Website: walmart
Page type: cart
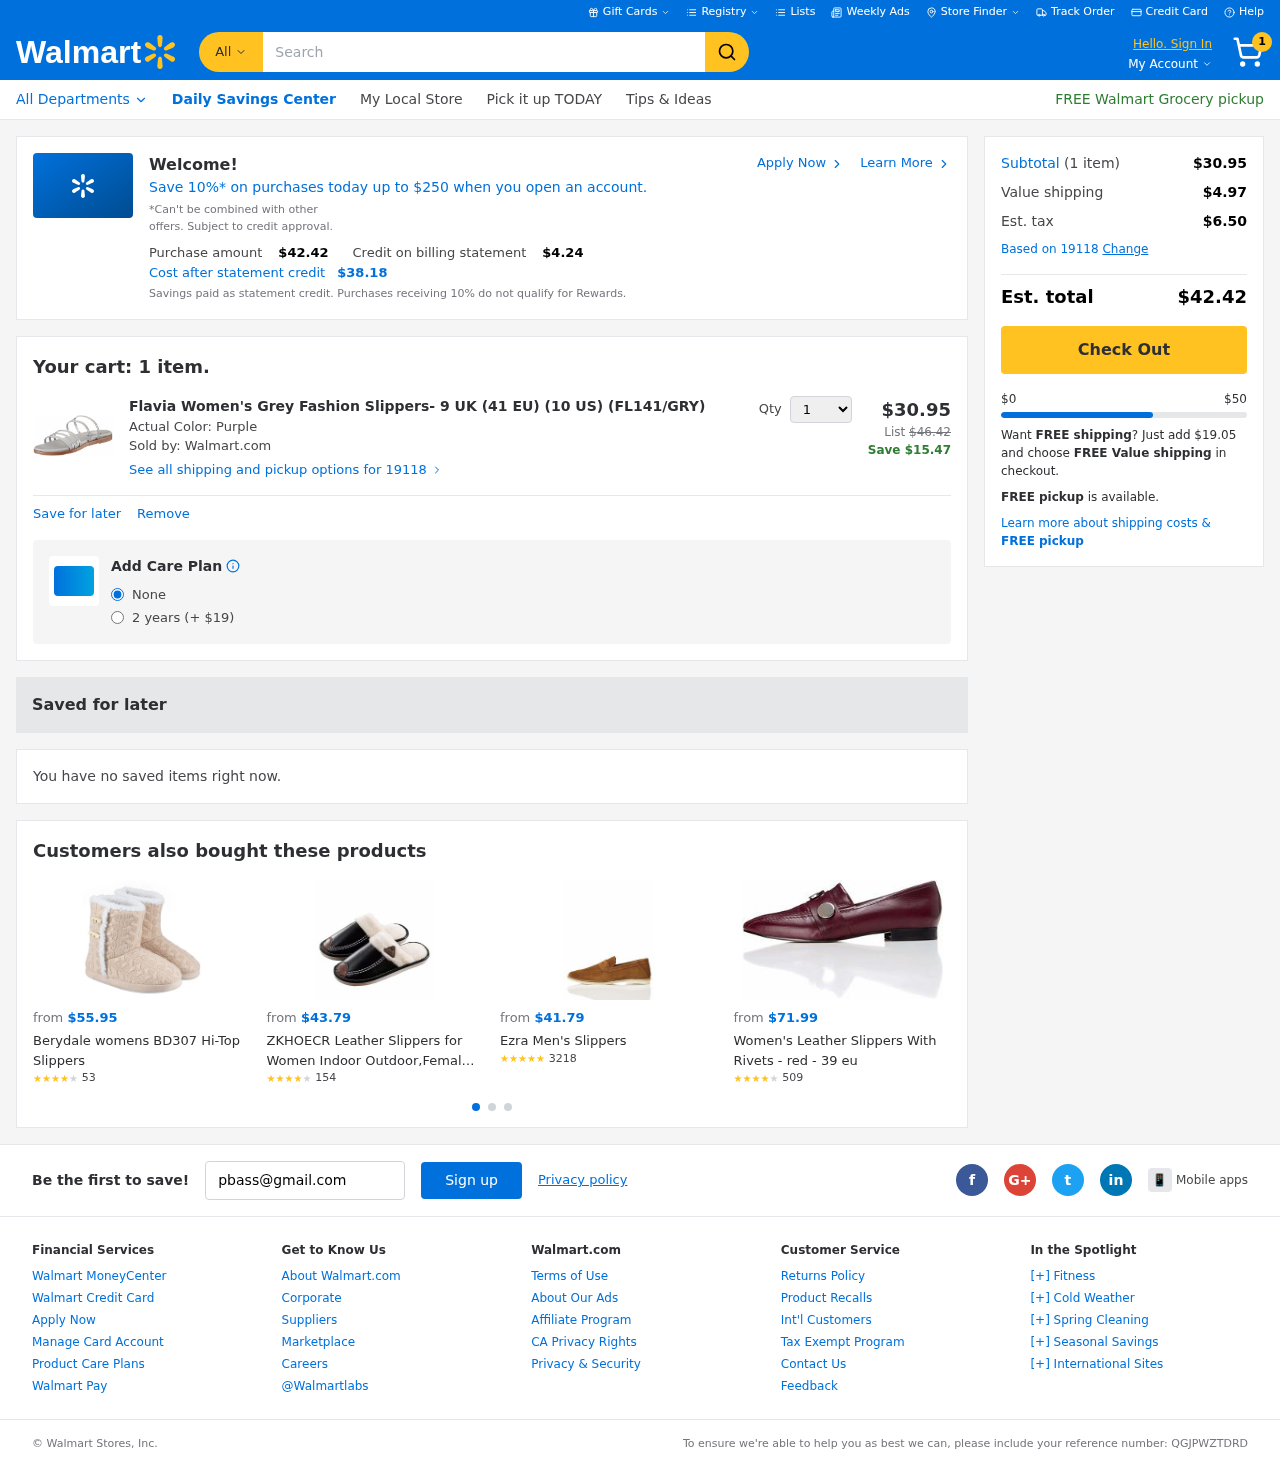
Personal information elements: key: PII_EMAIL
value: pbass@gmail.com
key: PII_POSTCODE
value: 19118
Product elements: key: PRODUCT1_NAME
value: Flavia Women's Grey Fashion Slippers- 9 UK (41 EU) (10 US) (FL141/GRY)
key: PRODUCT1_PRICE
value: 30.95
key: PRODUCT1_QUANTITY
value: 1
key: PRODUCT2_NAME
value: Berydale womens BD307 Hi-Top Slippers
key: PRODUCT2_NUM_RATINGS
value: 53
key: PRODUCT2_PRICE
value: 55.95
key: PRODUCT2_RATING
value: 3.7
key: PRODUCT3_NAME
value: ZKHOECR Leather Slippers for Women Indoor Outdoor,Femal Cozy Cotton Lightweight Warm Shoes Winter An
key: PRODUCT3_NUM_RATINGS
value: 154
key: PRODUCT3_PRICE
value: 43.79
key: PRODUCT3_RATING
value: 4.1
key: PRODUCT4_NAME
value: Ezra Men's Slippers
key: PRODUCT4_NUM_RATINGS
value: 3218
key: PRODUCT4_PRICE
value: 41.79
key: PRODUCT4_RATING
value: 4.7
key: PRODUCT5_NAME
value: Women's Leather Slippers With Rivets -  red -  39 eu
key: PRODUCT5_NUM_RATINGS
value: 509
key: PRODUCT5_PRICE
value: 71.99
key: PRODUCT5_RATING
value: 3.9
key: PRODUCT1_ORIGINAL_PRICE
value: $46.42
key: PRODUCT1_SAVINGS
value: Save $15.47
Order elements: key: ORDER_NUM_ITEMS
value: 1
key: ORDER_TOTAL
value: $42.42
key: PROMO_TOTAL_AFTER_CREDIT
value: $38.18
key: ORDER_SUBTOTAL
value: $30.95
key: ORDER_SHIPPING_COST
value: $4.97
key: ORDER_TAX
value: $6.50
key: FREE_SHIPPING_REMAINING
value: $19.05
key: ORDER_REFERENCE_NUMBER
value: QGJPWZTDRD
Search elements: key: HEADER_SEARCH
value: Search
Other elements: key: PROMO_CREDIT
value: $4.24